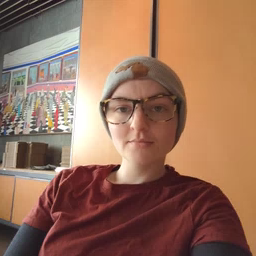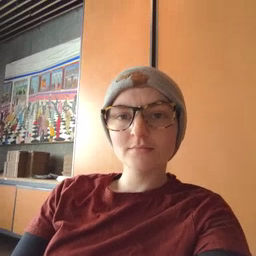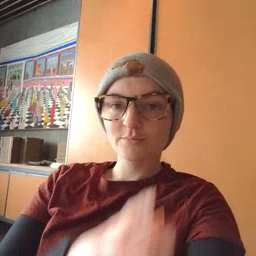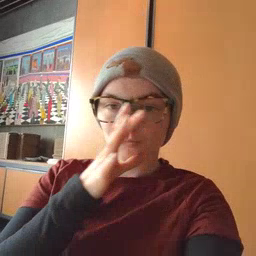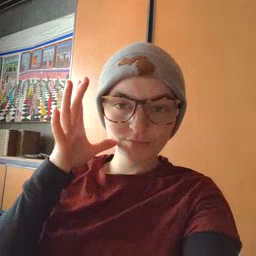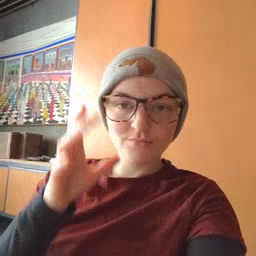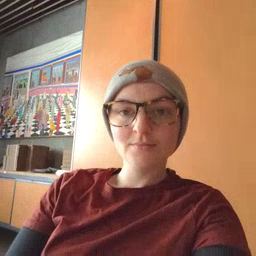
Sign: farm